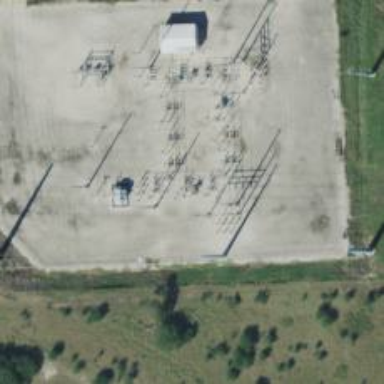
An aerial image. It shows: Switch for power supply.